五年级 · 组合数学
用 $\square$ 分别表示出找 4 个健身球中次品 (轻一些) 的过程。

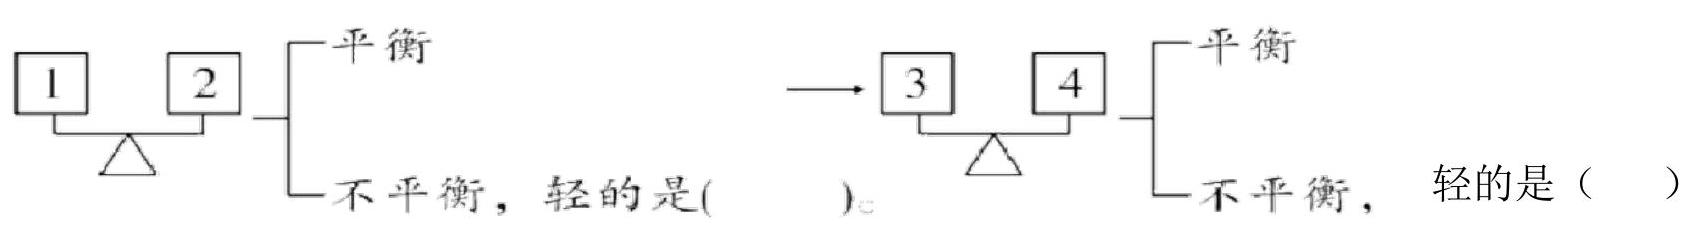
答案: 次品 次品